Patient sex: F
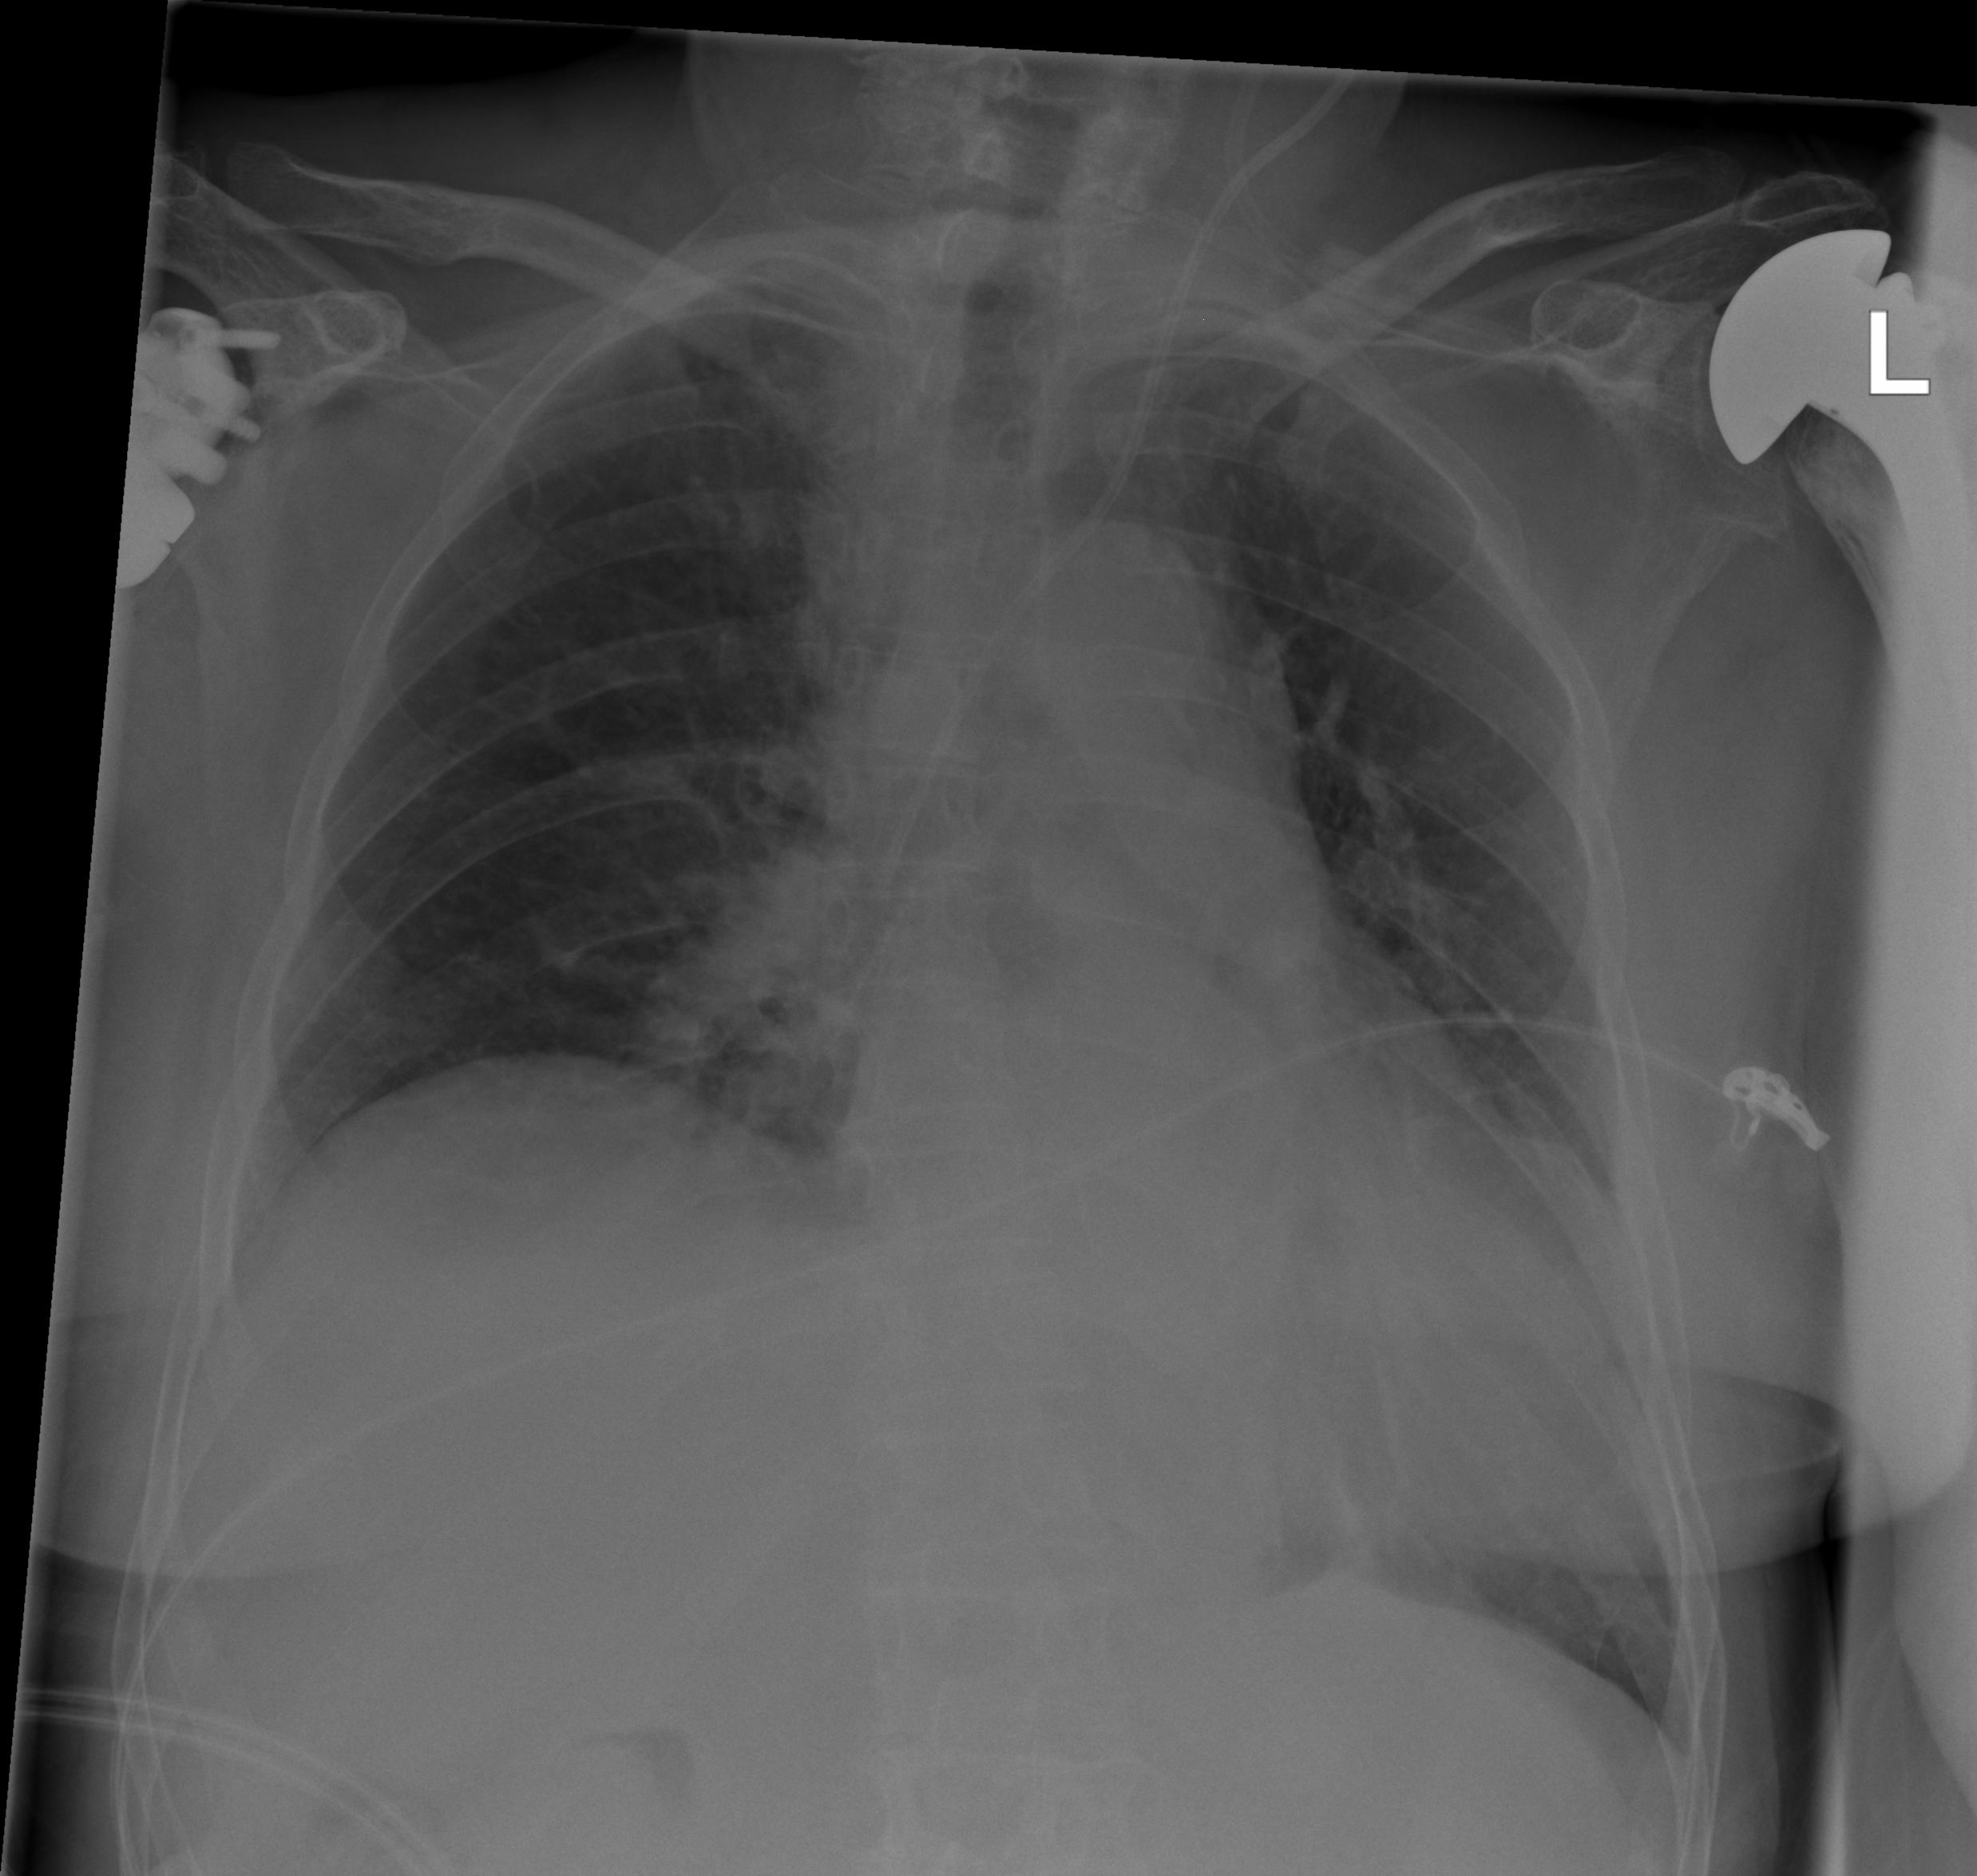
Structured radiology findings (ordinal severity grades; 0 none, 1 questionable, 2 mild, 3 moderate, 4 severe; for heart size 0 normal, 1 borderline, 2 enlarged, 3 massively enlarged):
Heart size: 1
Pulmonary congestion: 0
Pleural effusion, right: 0
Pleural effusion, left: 0
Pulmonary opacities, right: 0
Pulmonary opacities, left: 0
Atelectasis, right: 0
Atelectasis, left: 2